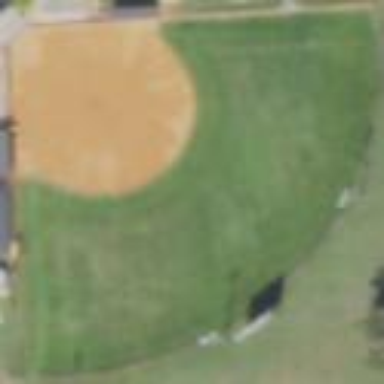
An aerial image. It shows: Softball pitch for leisure and sport activities.